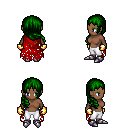
a pixel art fantasy rpg character, female body template, human, dark skin, red tattered cape, white pants, green right-swept hairstyle, gold gloves, metal boots, four views (front, back, left, right), 2x2 character sprite sheet, small pixel art, hard edges, no anti-aliasing